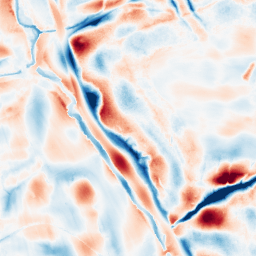
Category: wavelet
Decomposition family: wavelet_biorthogonal
Decomposition parameters: wavelet: bior5.5
level: 5
Upsampling method: quartic
Upsampling parameters: scale: 4
Upsampling scale: 4